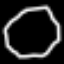
Label: octagon